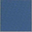
Piece: xx